Question: Here is the code I have so far:

How can I make this program open another python file, using this method or similar (you have to open it from a variable)?
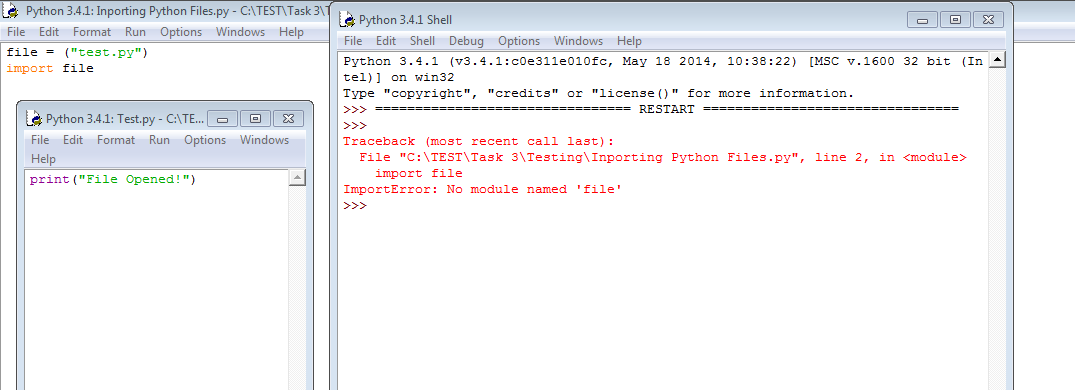
Answer: You can use <URL> function, for to execute an external script,
'''
file = "test.py"
exec(open(file).read())
'''
you get,
'''
File Opened!
'''